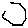
Label: hexagon